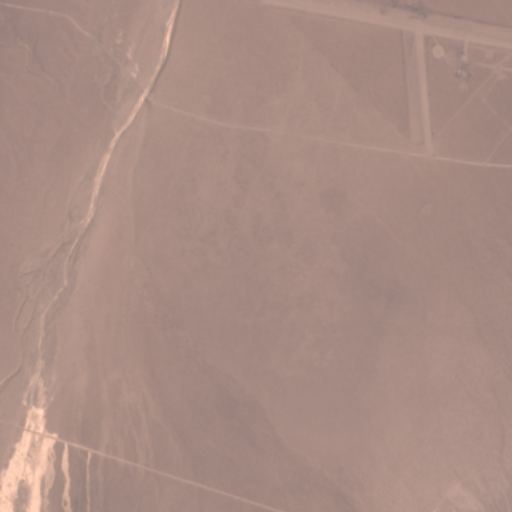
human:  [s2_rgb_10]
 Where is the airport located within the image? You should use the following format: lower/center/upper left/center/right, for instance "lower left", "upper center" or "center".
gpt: The airport is located in the upper right of the image.
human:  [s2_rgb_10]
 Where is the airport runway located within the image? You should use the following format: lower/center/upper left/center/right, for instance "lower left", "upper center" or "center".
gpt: The airport runway is located in the upper right of the image.
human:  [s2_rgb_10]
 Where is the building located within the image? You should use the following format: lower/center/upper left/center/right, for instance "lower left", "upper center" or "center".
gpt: The building is located in the upper right of the image.
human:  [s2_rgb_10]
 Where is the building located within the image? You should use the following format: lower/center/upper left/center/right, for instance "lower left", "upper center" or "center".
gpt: The building is located in the upper right of the image.
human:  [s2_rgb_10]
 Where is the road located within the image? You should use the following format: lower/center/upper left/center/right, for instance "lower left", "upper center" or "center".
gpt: There is no road in the image.